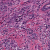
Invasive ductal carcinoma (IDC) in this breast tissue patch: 1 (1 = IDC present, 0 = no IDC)